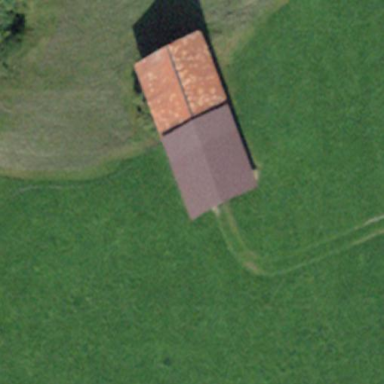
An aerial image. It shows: Barn.